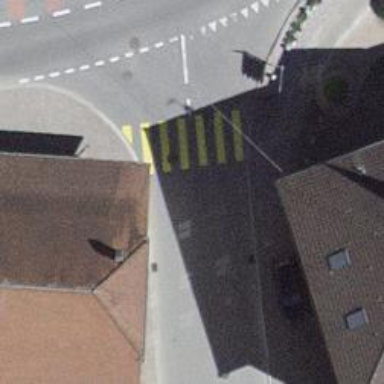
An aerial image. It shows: Zebra crossing on the road.